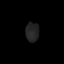
Tissue: skin
Cell type: Epithelial cells
Senescence score: 0.241
Nuclear area (px): 250
Mean DAPI intensity: 35.804